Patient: sex F, age 31
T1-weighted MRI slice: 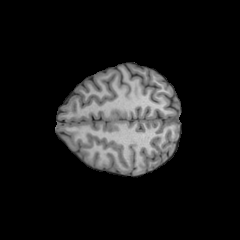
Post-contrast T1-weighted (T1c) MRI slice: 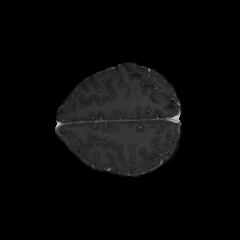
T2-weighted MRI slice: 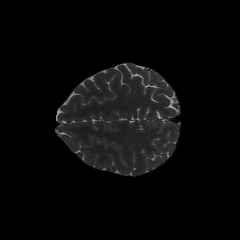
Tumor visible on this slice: no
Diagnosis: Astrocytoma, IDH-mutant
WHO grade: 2